Interaction volume radius: 5 \u00c5
Interaction volume height: 25 \u00c5
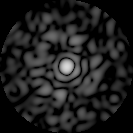
Disorder parameter: 0.8382